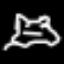
Label: frog